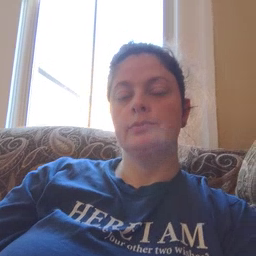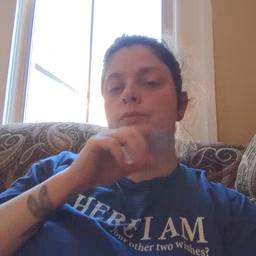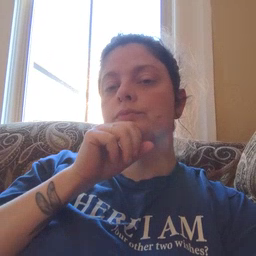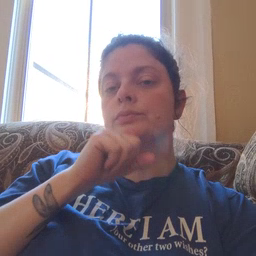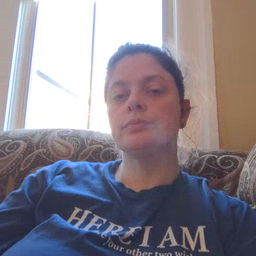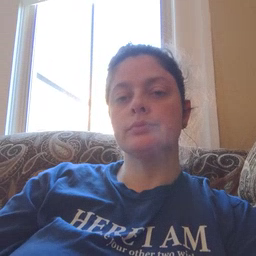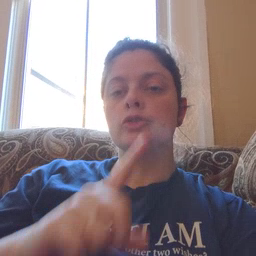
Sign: orange